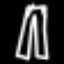
Label: pants